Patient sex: F
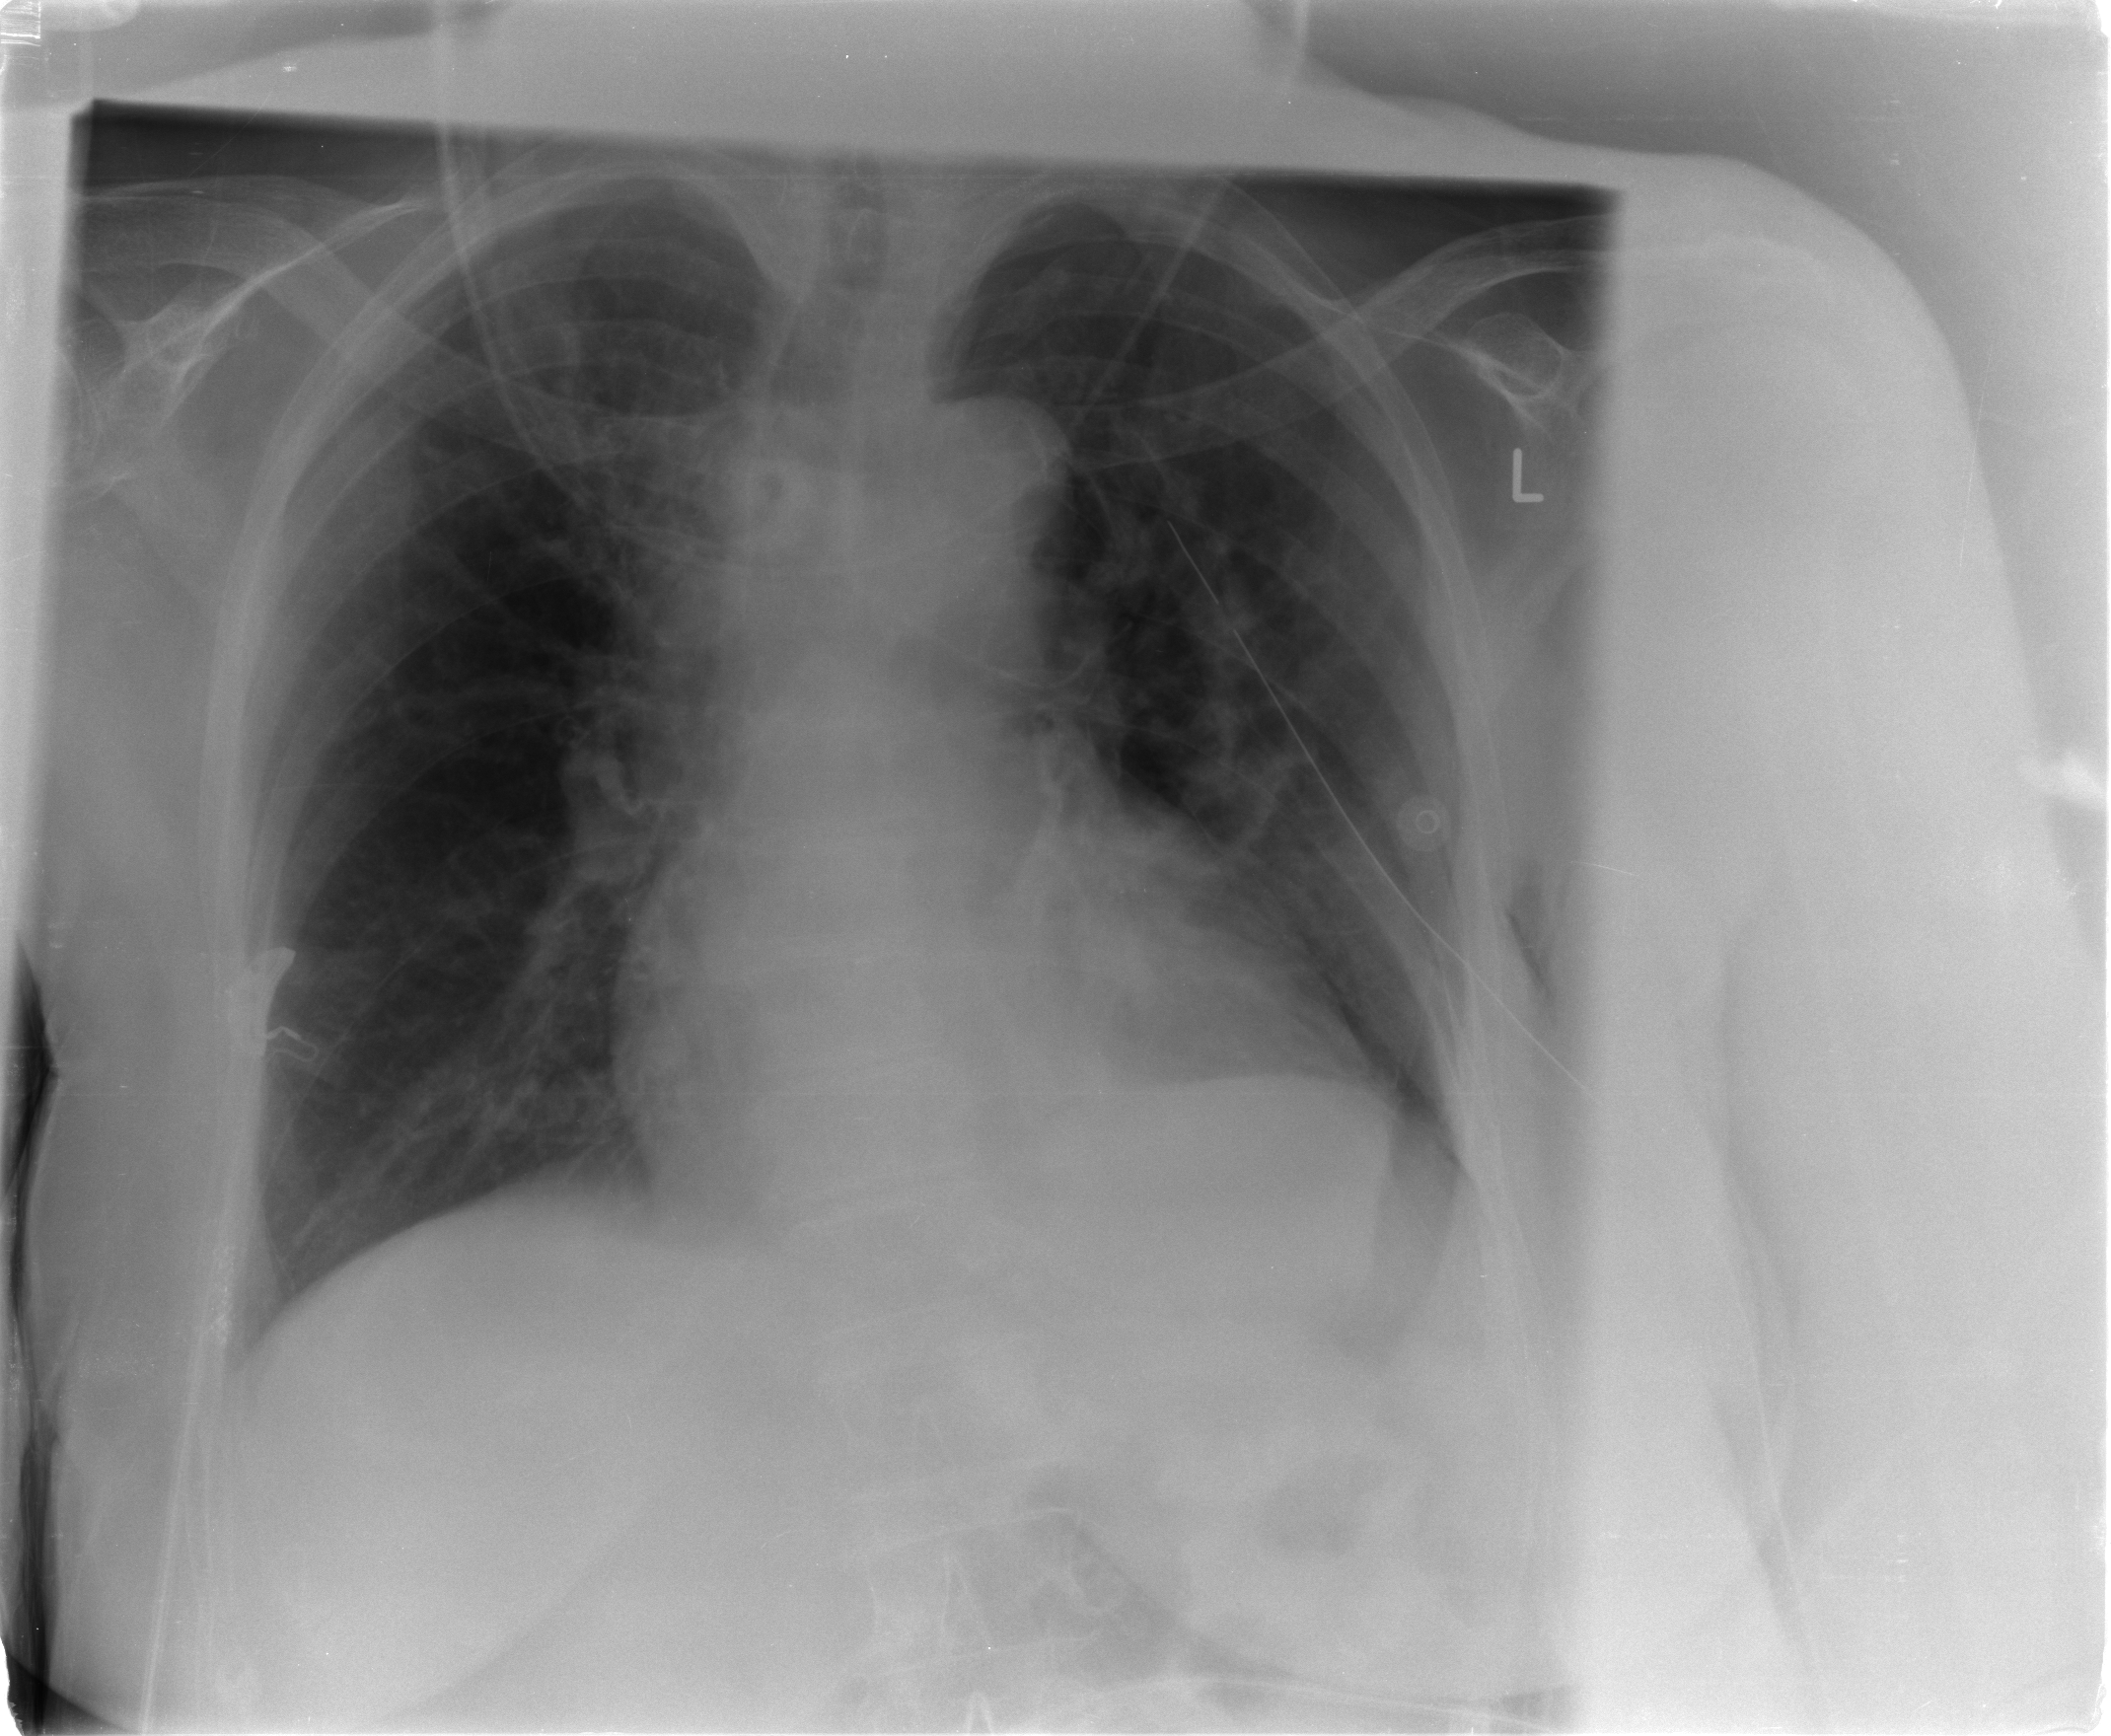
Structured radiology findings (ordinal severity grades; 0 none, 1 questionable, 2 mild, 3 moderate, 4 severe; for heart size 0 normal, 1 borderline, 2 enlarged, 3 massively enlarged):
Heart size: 1
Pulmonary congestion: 1
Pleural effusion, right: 0
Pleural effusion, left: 0
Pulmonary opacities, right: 0
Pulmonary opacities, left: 0
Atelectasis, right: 2
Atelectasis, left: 2